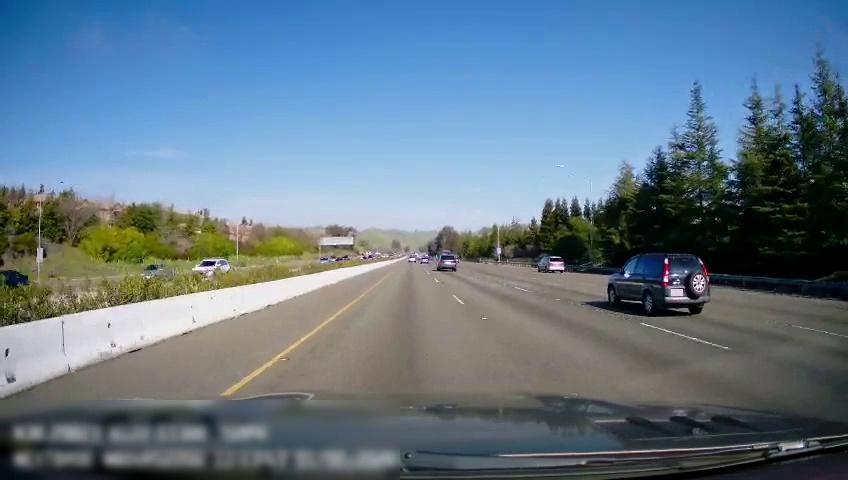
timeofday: Day
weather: Sunny
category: Drivable Space
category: Vehicles | Car
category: Vehicles | Car
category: Vehicles | Car
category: Vehicles | SUV
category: Vehicles | Van
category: Vehicles | SUV
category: Vehicles | SUV
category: Lanes | Current Lane
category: Lanes | Current Lane
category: Lanes | Alternate Lane
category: Lanes | Alternate Lane